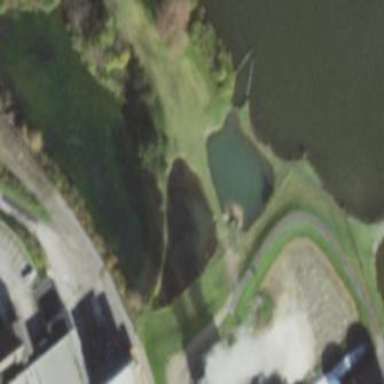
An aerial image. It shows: Peaceful pond surrounded by nature.